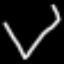
Label: diamond